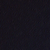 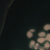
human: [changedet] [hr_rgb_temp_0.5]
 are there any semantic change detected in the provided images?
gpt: An artificial archipelago was edified in the sea.